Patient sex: M
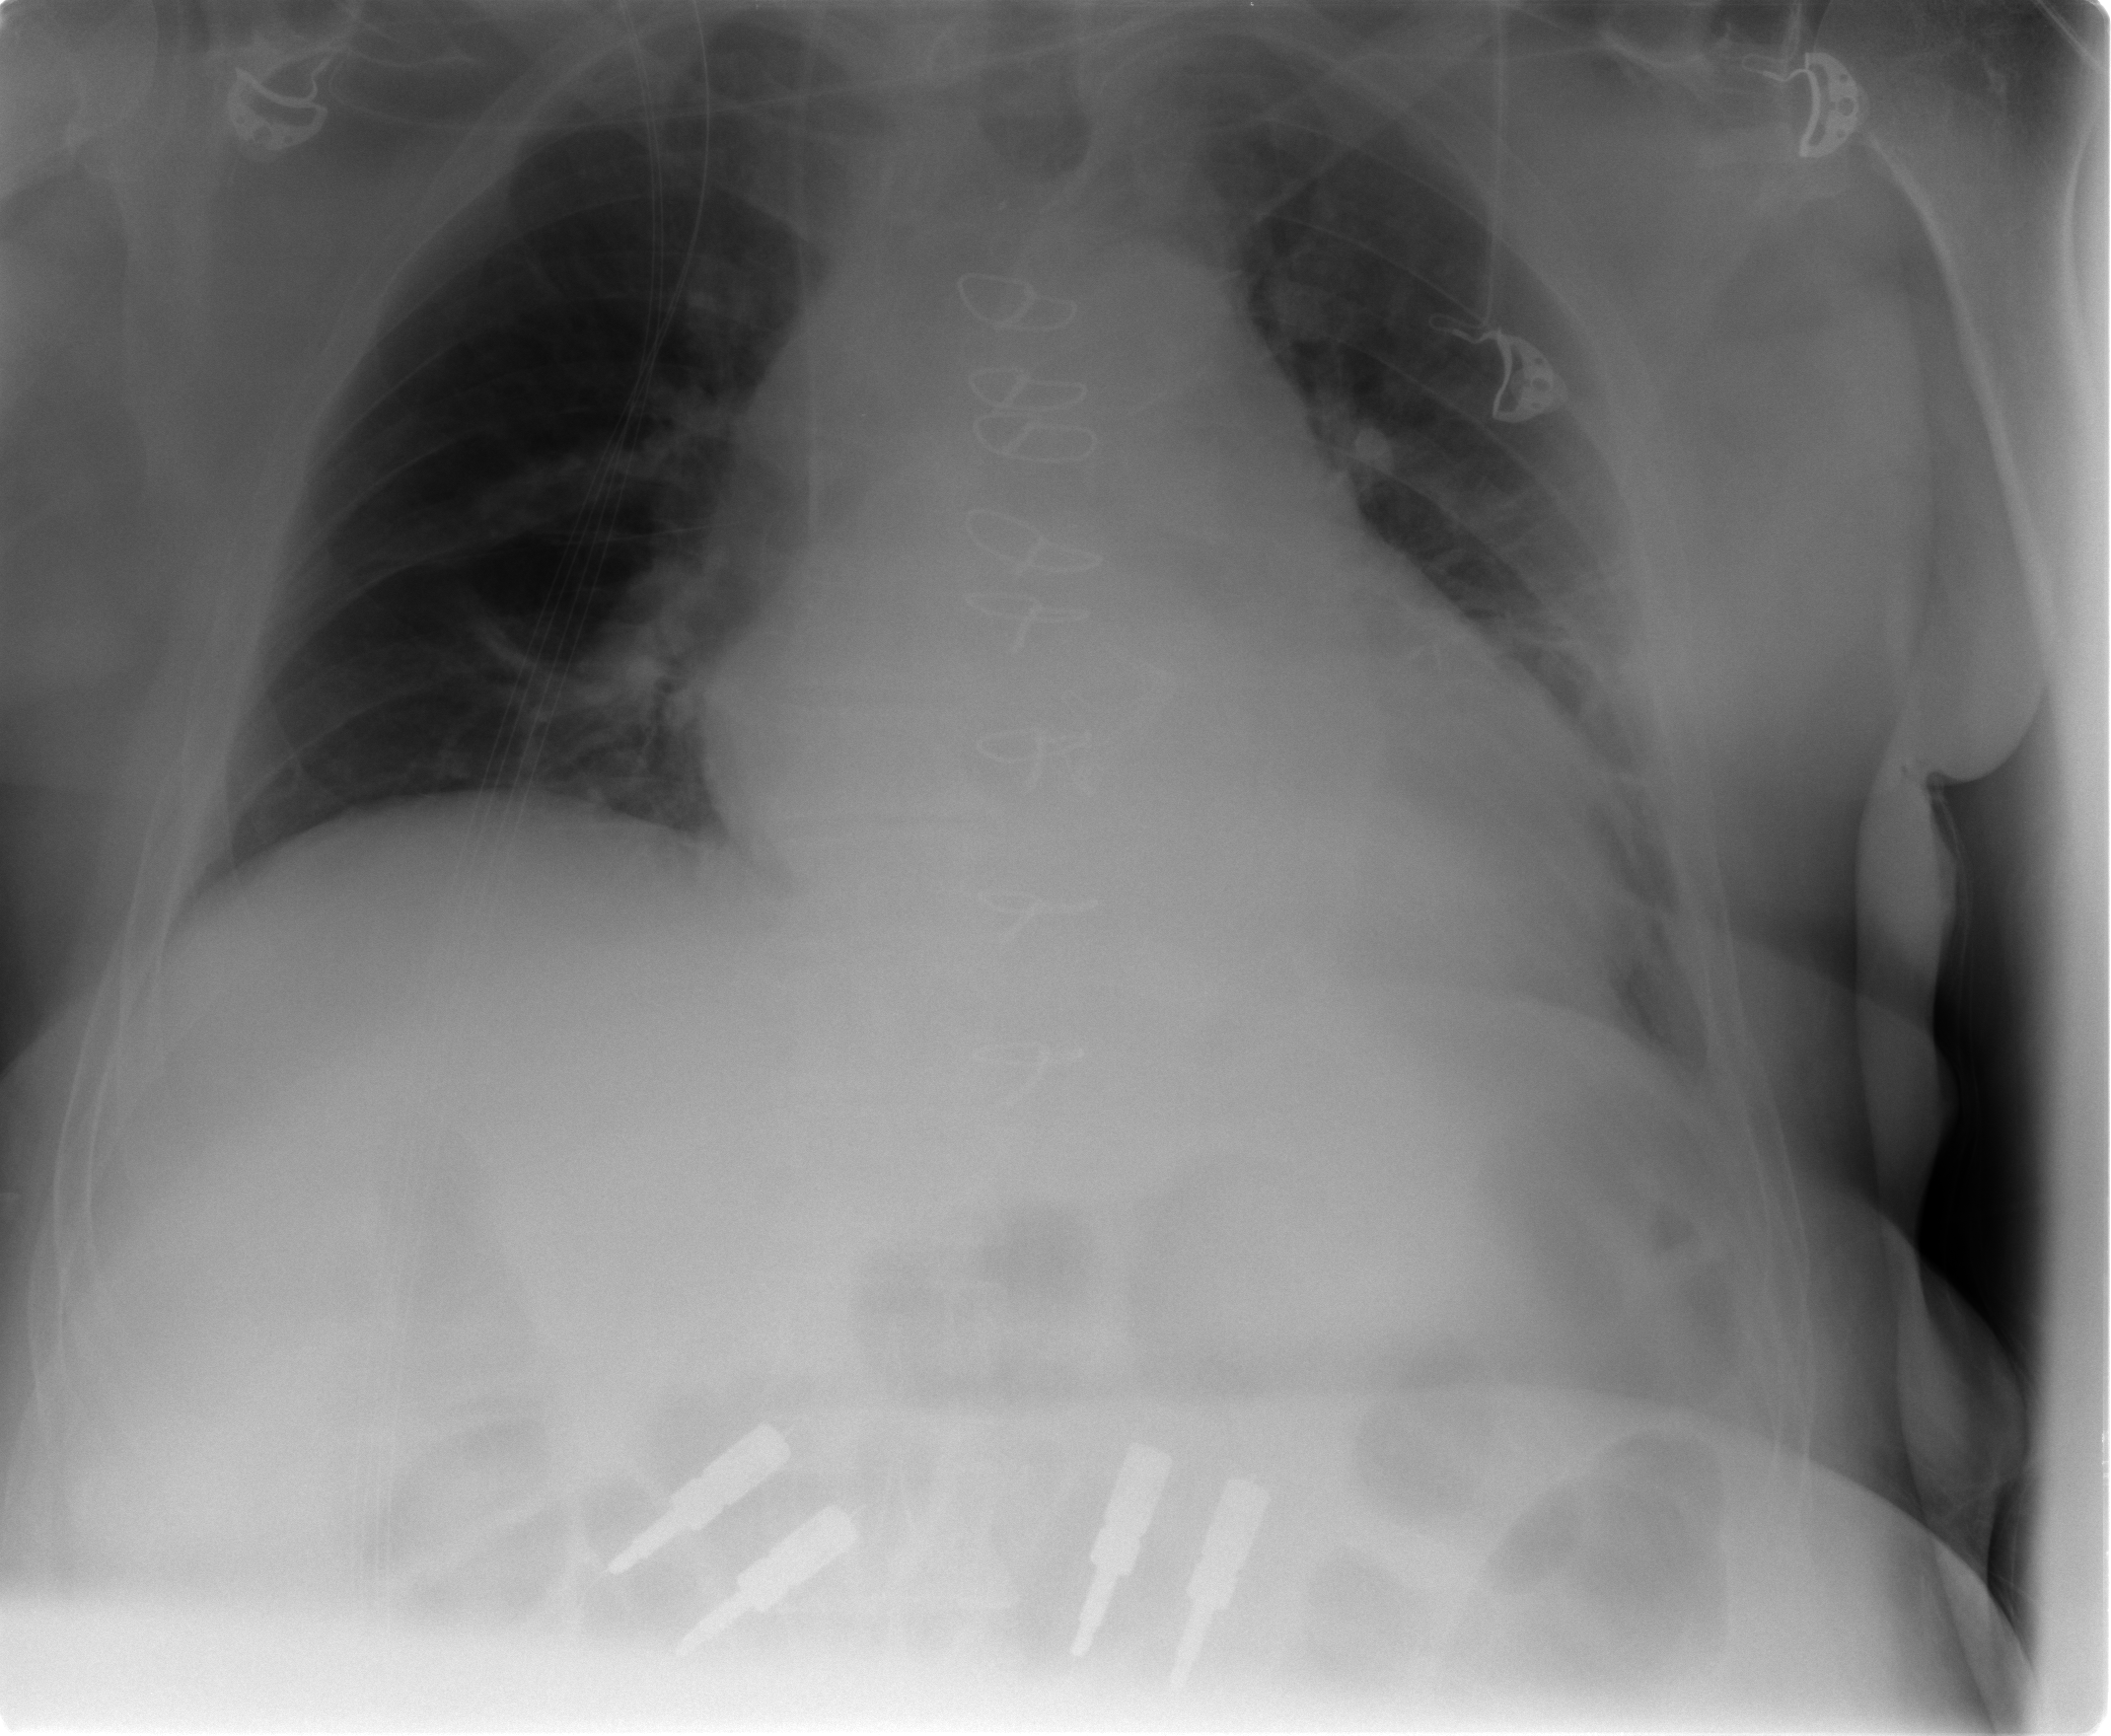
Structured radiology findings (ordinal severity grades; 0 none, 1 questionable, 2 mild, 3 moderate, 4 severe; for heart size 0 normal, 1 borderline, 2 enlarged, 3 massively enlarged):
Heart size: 2
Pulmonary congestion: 0
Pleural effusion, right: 0
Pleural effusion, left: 0
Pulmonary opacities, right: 0
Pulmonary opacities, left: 0
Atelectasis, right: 2
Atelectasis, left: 2